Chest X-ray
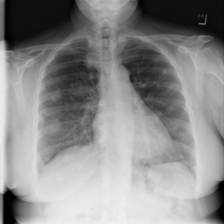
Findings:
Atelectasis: negative
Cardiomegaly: negative
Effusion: negative
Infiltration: negative
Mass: negative
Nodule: positive
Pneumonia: negative
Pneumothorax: negative
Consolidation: negative
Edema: negative
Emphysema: negative
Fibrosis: negative
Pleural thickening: negative
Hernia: negative